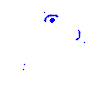
Particle: electron